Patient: sex M, age 72
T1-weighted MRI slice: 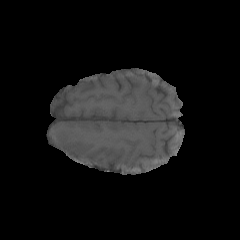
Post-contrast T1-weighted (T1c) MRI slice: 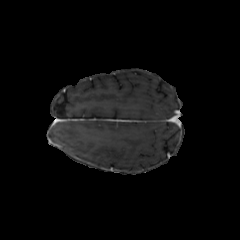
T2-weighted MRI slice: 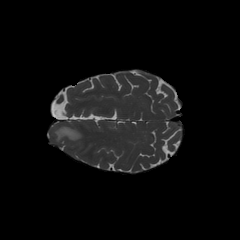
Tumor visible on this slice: yes
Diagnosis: Glioblastoma, IDH-wildtype
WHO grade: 4